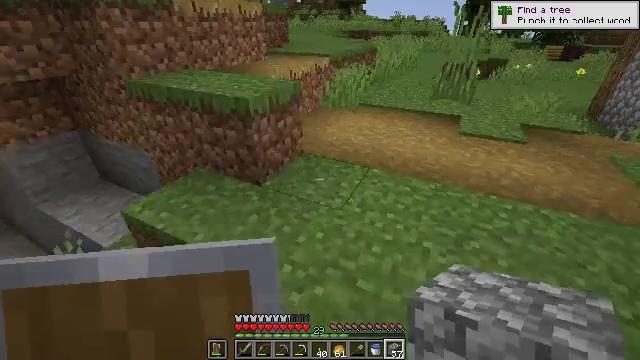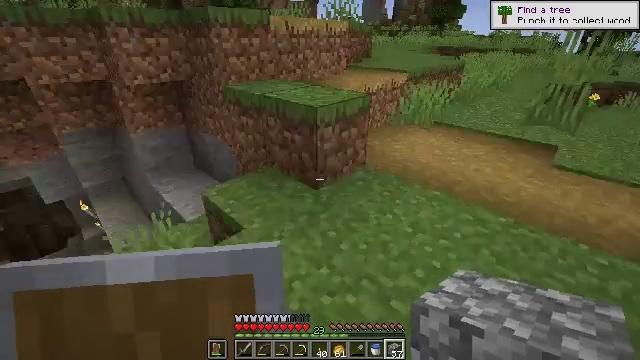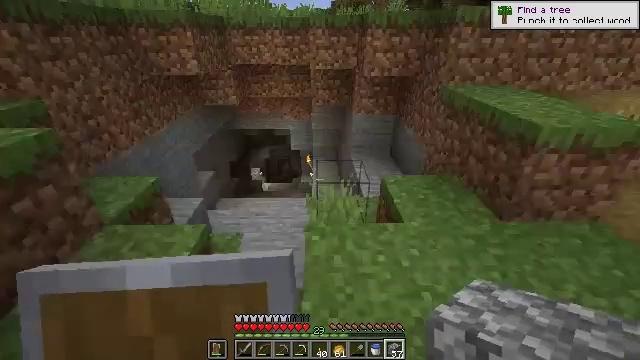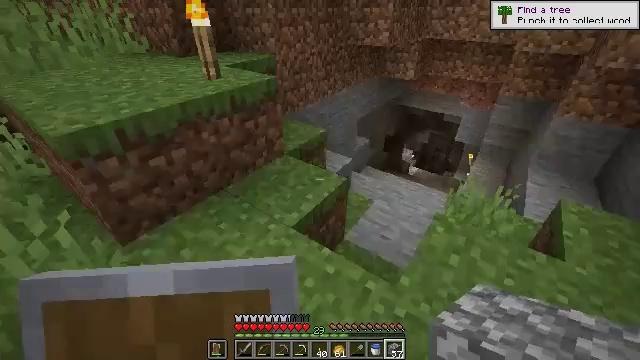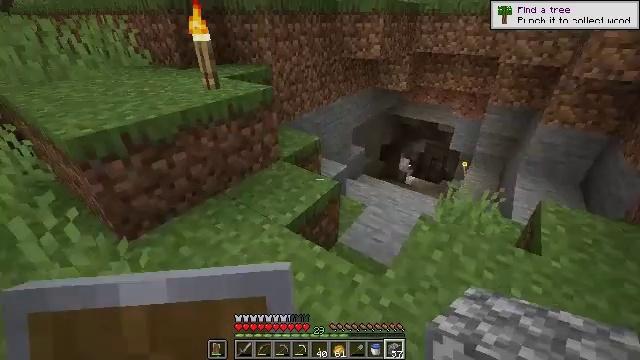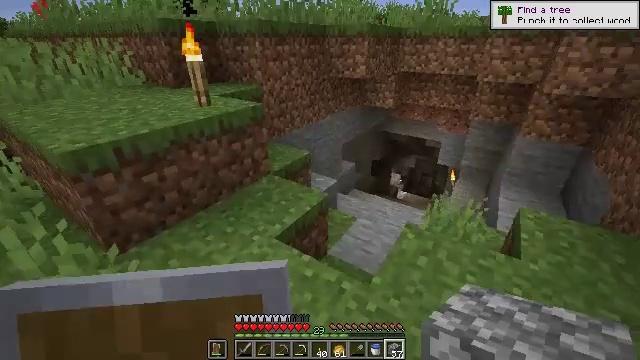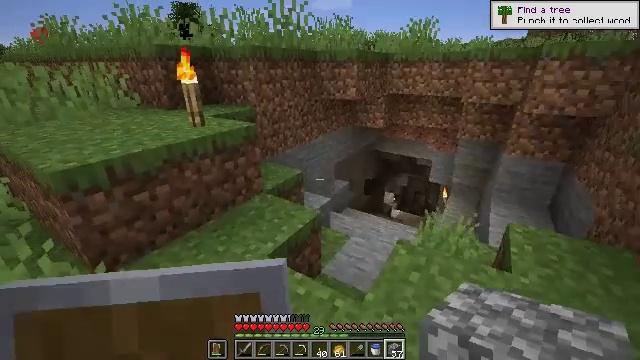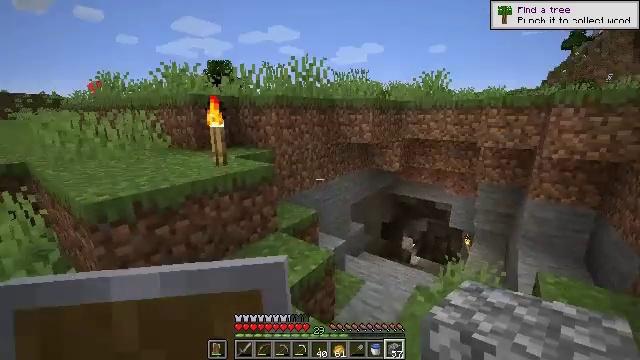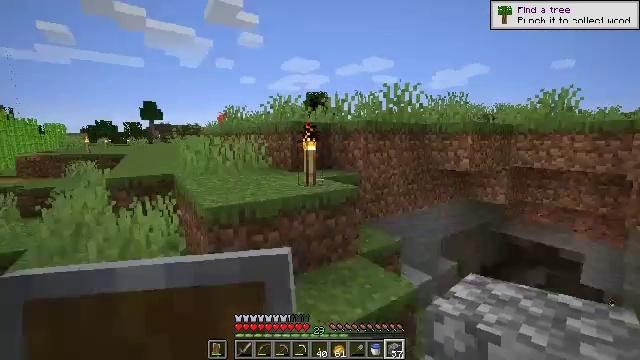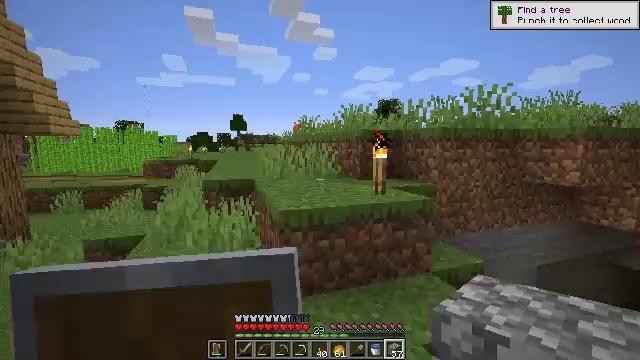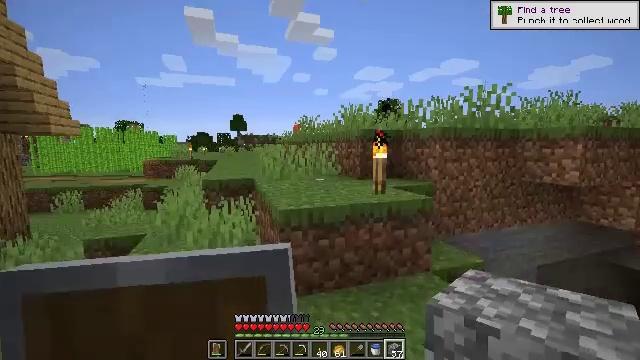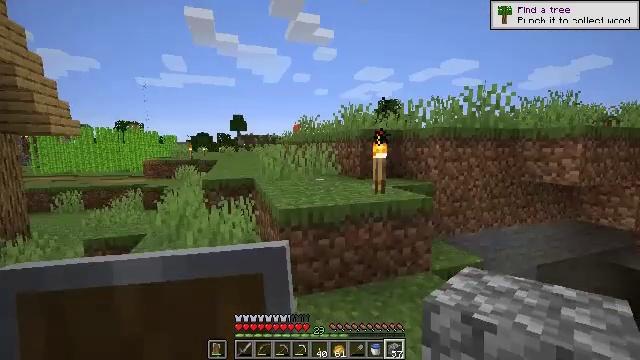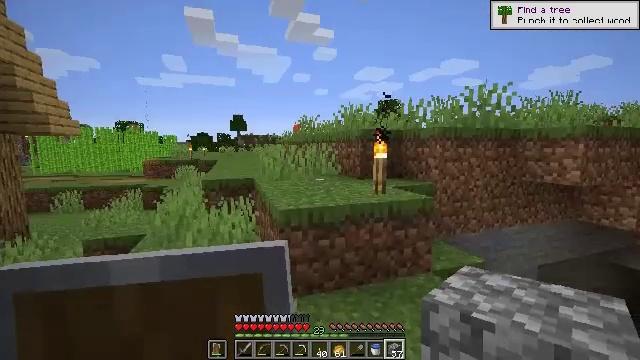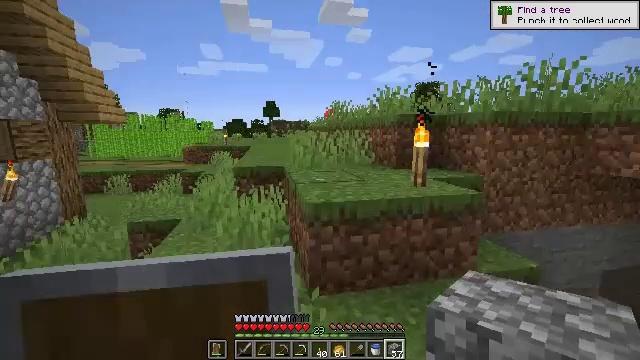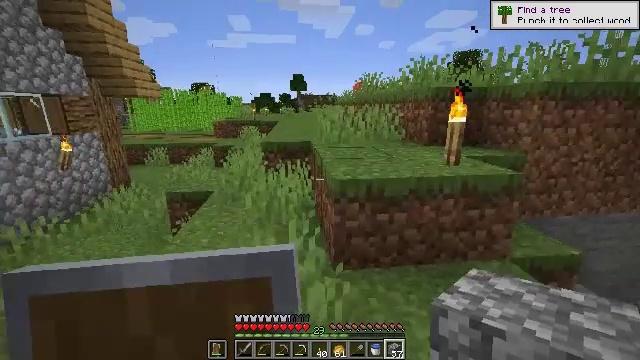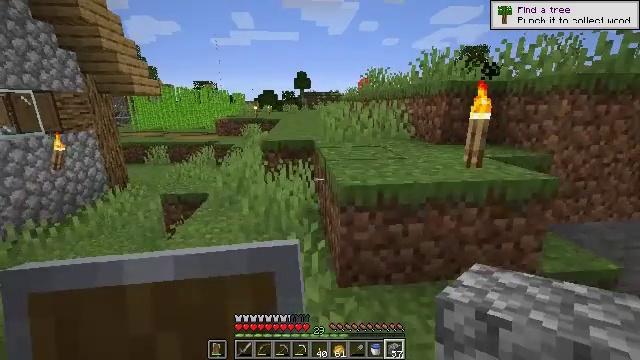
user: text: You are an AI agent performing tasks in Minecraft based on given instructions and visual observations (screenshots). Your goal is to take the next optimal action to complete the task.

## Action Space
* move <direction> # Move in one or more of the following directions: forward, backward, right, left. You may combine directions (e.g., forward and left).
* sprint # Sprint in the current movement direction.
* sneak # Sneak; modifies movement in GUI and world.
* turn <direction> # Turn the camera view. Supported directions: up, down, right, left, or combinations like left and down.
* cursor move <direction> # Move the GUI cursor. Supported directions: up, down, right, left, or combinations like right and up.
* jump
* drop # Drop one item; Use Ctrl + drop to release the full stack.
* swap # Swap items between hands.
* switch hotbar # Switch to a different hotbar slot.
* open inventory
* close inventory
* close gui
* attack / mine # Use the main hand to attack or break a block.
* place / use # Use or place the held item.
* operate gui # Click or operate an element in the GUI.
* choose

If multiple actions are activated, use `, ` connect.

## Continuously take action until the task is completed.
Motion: motion action
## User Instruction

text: Break the sugar cane.
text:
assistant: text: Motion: move back and move right, turn left and up
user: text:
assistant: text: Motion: move back and move right, turn left
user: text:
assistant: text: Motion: move back and move right, turn left and down
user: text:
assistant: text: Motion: move back and move right, turn up
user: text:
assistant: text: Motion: turn right and up
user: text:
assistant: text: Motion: turn right and up
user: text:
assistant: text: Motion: turn left and up
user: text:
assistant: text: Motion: turn left and up
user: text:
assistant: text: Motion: turn left and up
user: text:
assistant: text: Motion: no_op
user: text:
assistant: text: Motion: no_op
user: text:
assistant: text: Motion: move forward
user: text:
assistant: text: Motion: move forward, turn left and down
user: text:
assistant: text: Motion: move forward, turn left and down
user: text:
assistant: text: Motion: move forward
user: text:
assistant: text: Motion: move forward
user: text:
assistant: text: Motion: move forward
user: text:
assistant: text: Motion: move forward, turn left, jump
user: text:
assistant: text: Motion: move forward, jump
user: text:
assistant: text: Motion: move forward, jump
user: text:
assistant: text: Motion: move forward, jump
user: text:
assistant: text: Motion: move forward
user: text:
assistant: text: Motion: move forward
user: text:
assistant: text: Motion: move forward
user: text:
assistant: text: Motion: move forward
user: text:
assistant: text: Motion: move forward
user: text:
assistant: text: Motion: move forward
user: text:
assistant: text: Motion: move forward, jump
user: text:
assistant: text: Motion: move forward, jump
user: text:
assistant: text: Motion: move forward, jump